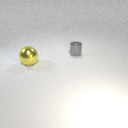
large yellow metal sphere to the left of small gray metal cylinder